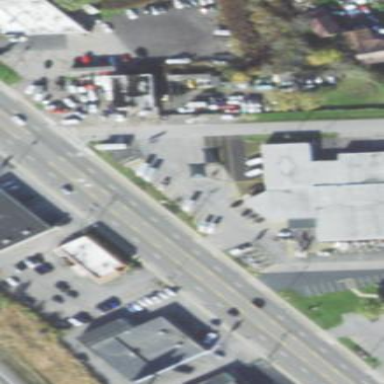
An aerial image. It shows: Building that serves as storage rental shop.